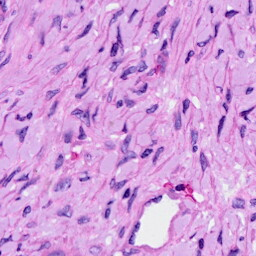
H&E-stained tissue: Ovarian